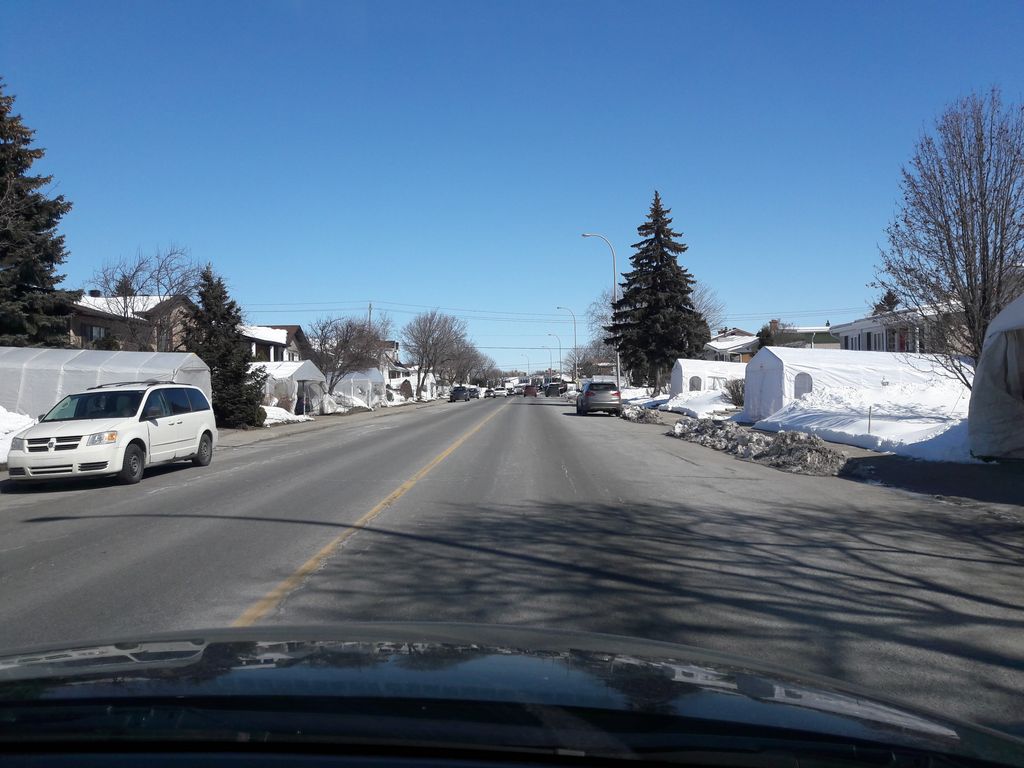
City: montreal